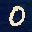
Label: 0